Interaction volume radius: 5 \u00c5
Interaction volume height: 10 \u00c5
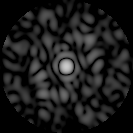
Disorder parameter: 0.8664